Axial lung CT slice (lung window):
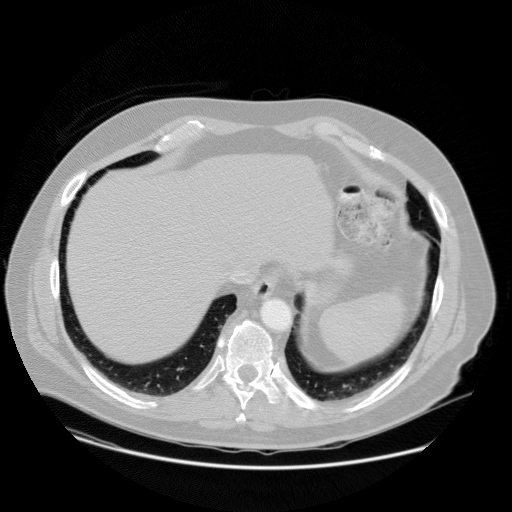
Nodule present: no